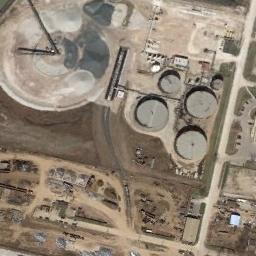
Label: storage tanks